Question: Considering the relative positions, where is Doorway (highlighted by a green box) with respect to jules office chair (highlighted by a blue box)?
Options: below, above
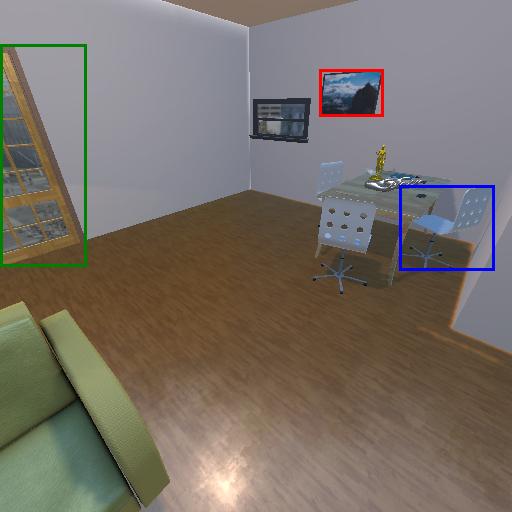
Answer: below